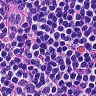
Metastatic tissue present: no